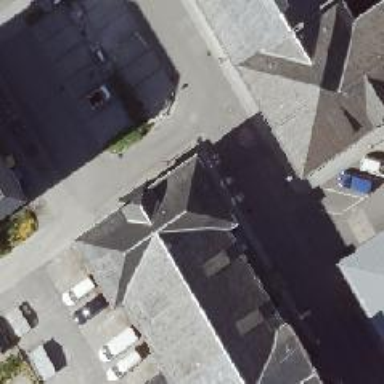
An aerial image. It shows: View of roof with edges.